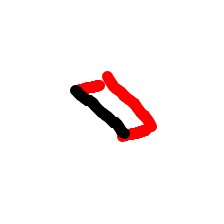
Shape: parallelogram